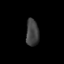
Tissue: lung
Cell type: Epithelial cells
Senescence score: 0.2103
Nuclear area (px): 336
Mean DAPI intensity: 65.31